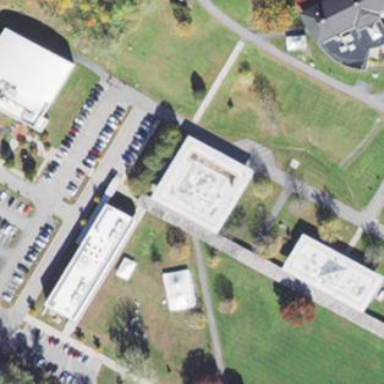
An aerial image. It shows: College building.